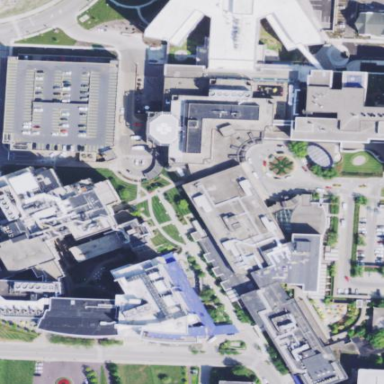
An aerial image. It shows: Hospital providing healthcare services.